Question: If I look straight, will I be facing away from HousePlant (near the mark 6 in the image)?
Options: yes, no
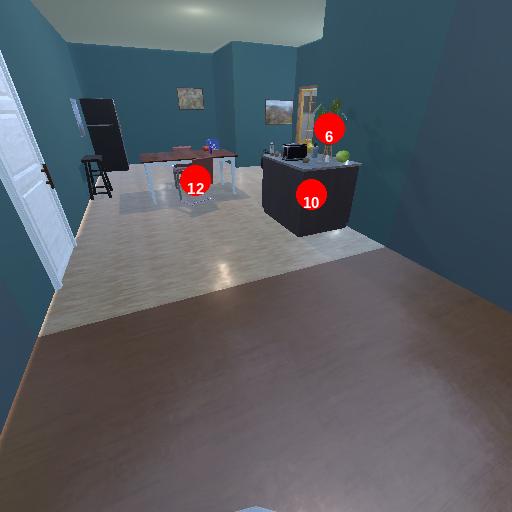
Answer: yes